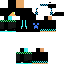
A male skeleton skin with dark skin, wearing brown helmet dressed in a blue armor chest and black pants, featuring a closed mouth.